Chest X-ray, PA view. Patient: 19 years old, sex F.
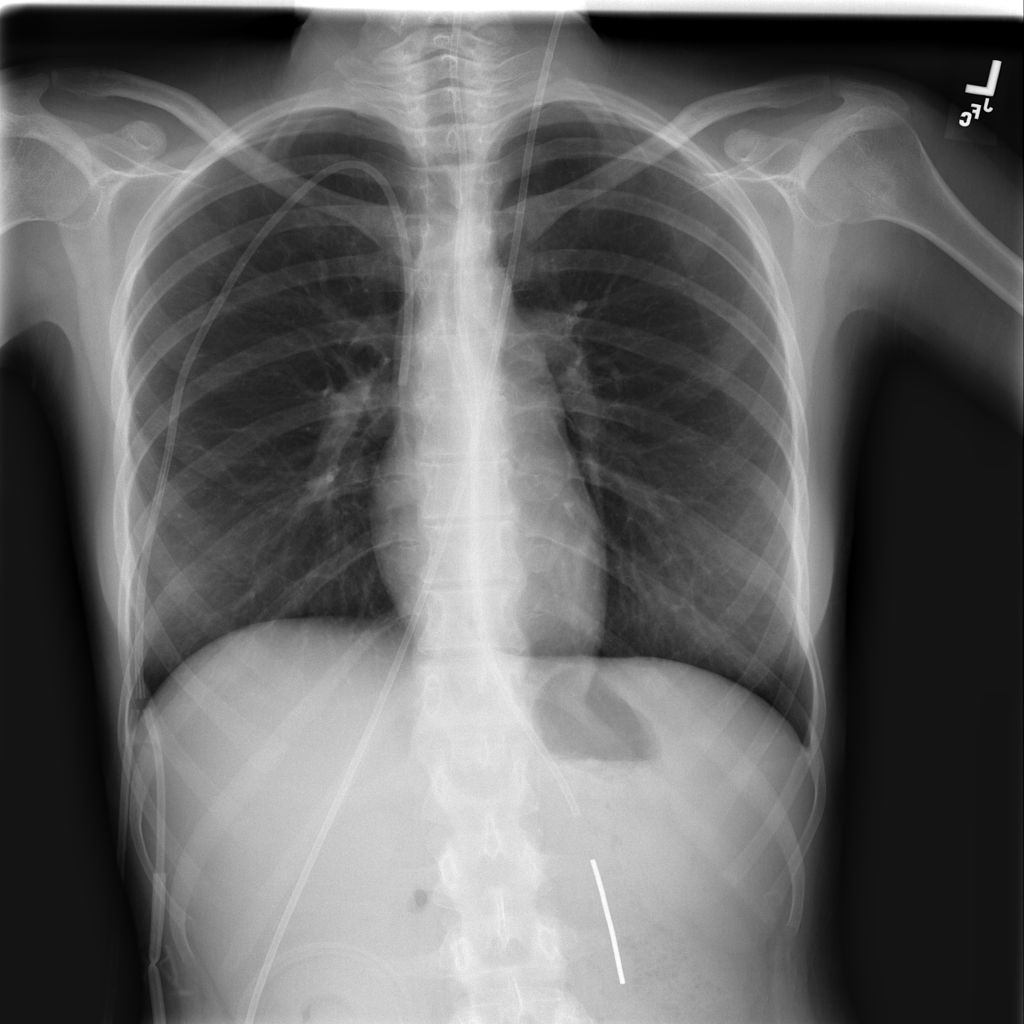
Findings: No Finding